Question: I am trying to get datepickers to display in a table using an ng-repeat. I have a begin date and end date. When I try to display both datepickers they display one over the other. Below is my code and a screenshot of what is happening.
'''
<table datatable="ng" dt-options="dtOptions" dt-columns="dtColumns" class="table table-bordered">
<tbody>
<tr ng-repeat="waiver in model.waivers" >
<td class="input-group">
<input class="form-control" type="text" datepicker-popup="MM/dd/yyyy" ng-model="waiver.StartDate" is-open="waiver.isOpen" close-text="Close" />
<span class="input-group-btn">
<button class="btn btn-default" ng-click="open($event, waiver)"><i class="fa fa-calendar"></i></button>
</span>
</td>
<td class="input-group">
<input class="form-control" type="text" datepicker-popup="MM/dd/yyyy" ng-model="waiver.EndDate" is-open="waiver.isOpen" close-text="Close" />
<span class="input-group-btn">
<button class="btn btn-default" ng-click="open($event, waiver)"><i class="fa fa-calendar"></i></button>
</span>
</td>
<td><input type="text" ng-model="waiver.FuelCap" /></td>
<td><button type="button" ng-click="updateWaiver(waiver)" class="btn btn-warning"><i class="fa fa-refresh"></i></button></td>
<td><button type="button" ng-click="removeWaiver(waiver)" class="btn btn-danger"><i class="fa fa-trash-o"></i></button></td>
</tr>
</tbody>
</table>
'''
Screenshot

Here is a quick <URL> example.
I know they are both opening when the open button is clicked but if you could help explain why they appear in the same column of the table.
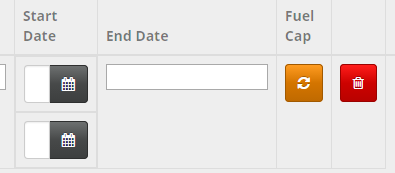
Answer: It has to do with how bootstrap is styling the input-group. You need to not place that class on the td. Try moving it down a level like so:
'''
<td>
<div class="input-group">
<input class="form-control" type="text" datepicker-popup="MM/dd/yyyy" ng-model="waiver.StartDate" is-open="waiver.isOpen" close-text="Close" />
<span class="input-group-btn">
<button class="btn btn-default" ng-click="open($event, waiver)">open</button>
</span>
</div>
</td>
<td>
<div class="input-group">
<input class="form-control" type="text" datepicker-popup="MM/dd/yyyy" ng-model="waiver.EndDate" is-open="waiver.isOpen" close-text="Close" />
<span class="input-group-btn">
<button class="btn btn-default" ng-click="open($event, waiver)">open</button>
</span>
</div>
</td>
'''